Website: macys
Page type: billing-address
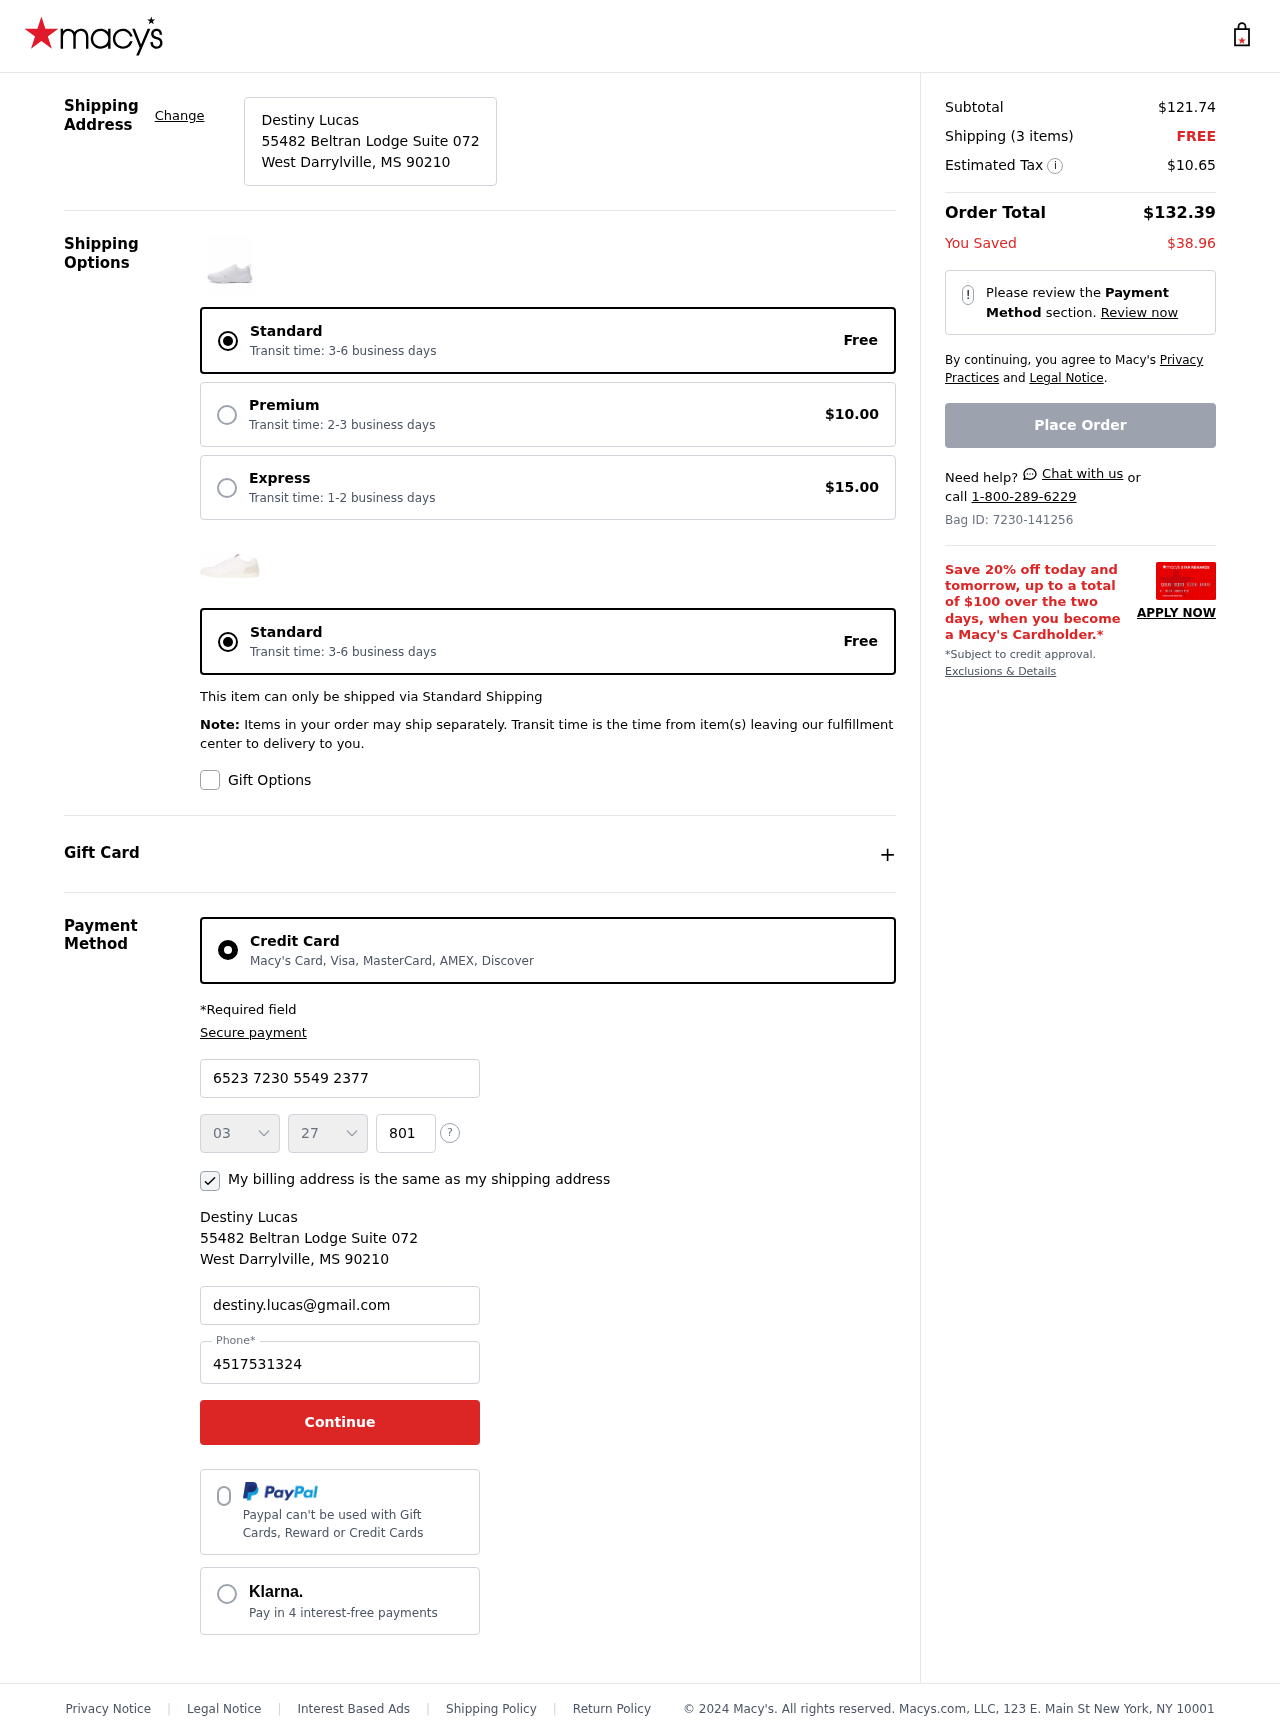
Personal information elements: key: PII_CARD_CVV
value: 801
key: PII_CARD_EXPIRY_MONTH
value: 03
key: PII_CARD_EXPIRY_YEAR
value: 27
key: PII_CARD_NUMBER
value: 6523 7230 5549 2377
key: PII_CITY_STATE_ZIP
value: West Darrylville, MS 90210
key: PII_EMAIL
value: destiny.lucas@gmail.com
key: PII_FULLNAME
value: Destiny Lucas
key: PII_PHONE
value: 4517531324
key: PII_STREET
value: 55482 Beltran Lodge Suite 072
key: PII_FULLNAME2
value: Destiny Lucas
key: PII_CITY
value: West Darrylville
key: PII_STATE_ABBR
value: MS
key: PII_POSTCODE
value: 90210
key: PII_POSTCODE_FULL
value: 90210
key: PII_CITY_STATE
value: West Darrylville, MS
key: PII_POSTCODE_NUMERIC
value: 90210
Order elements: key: ORDER_SUBTOTAL
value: $121.74
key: ORDER_NUM_ITEMS
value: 3
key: ORDER_SHIPPING_COST
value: FREE
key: ORDER_TAX
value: $10.65
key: ORDER_TOTAL
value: $132.39
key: ORDER_SAVINGS
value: $38.96
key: ORDER_ID
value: Bag ID: 7230-141256